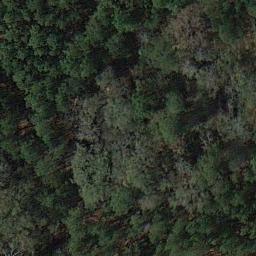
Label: forest